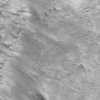
Label: not_dusty